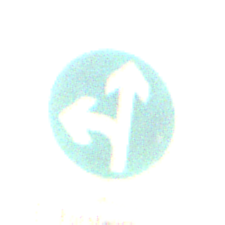
Verkehrszeichen: VorgeschriebeneFahrtrichtungGeradeausOderLinks
Zusatzzeichen unten: BesondereFahrzeugeUndTransportgueter7
Umgebung: Outdoor, Nature
Tageszeit: SunriseSunset
Wetter: PartlyCloudy
Licht: Natural
Jahreszeit: NotSpecified
Kontrast: MediumContrast